Question: Following is a snapshot of my popover:

I have an 'UIViewController' (say A) that I want to show as 'popoverController'. Also I want to customize popover so I am customizing the 'UIPopoverBackgroundView' (say 'b' - orange background). Everything is working right except that after rounding the corners of A.view and 'b' I have a rectangular shadow line (which from the snapshot probably belongs to A.view - green background). Based on 'UIView' or 'UIViewController' APIs, is there any way I can remove that shadow. I am only interested in removing the black line on left, top and right of the view not the fuzzy looking shadow.
I did try:
'''
[A.view.layer setShadowOpacity:0.0];
'''
but no luck.
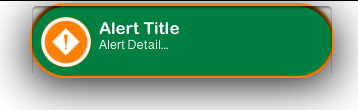
Answer: In your UIPopoverBackgroundView subclass, override the class method:
'''
+ (BOOL)wantsDefaultContentAppearance
'''
To return 'NO'. This prevents the drawing of the inner shadow as documented <URL>.